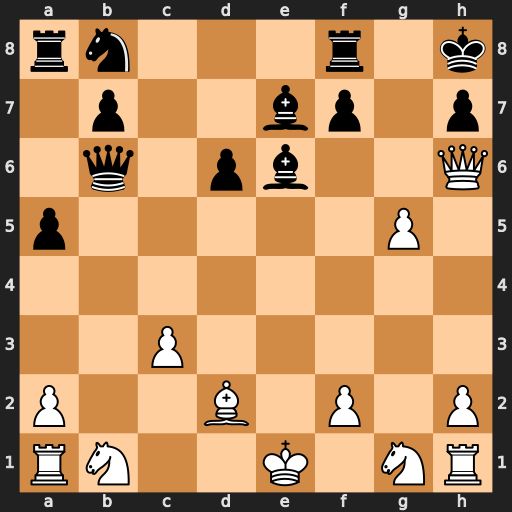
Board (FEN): rn3r1k/1p2bp1p/1q1pb2Q/p5P1/8/2P5/P2B1P1P/RN2K1NR
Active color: w
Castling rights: KQ
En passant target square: -
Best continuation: Be3 Qd8 Bd4+